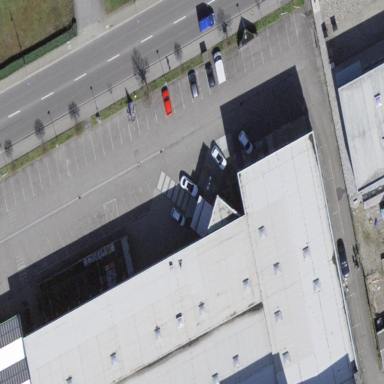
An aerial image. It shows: Parking area with asphalt surface.